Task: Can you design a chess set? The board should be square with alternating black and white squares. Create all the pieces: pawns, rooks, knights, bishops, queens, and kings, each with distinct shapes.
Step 85:
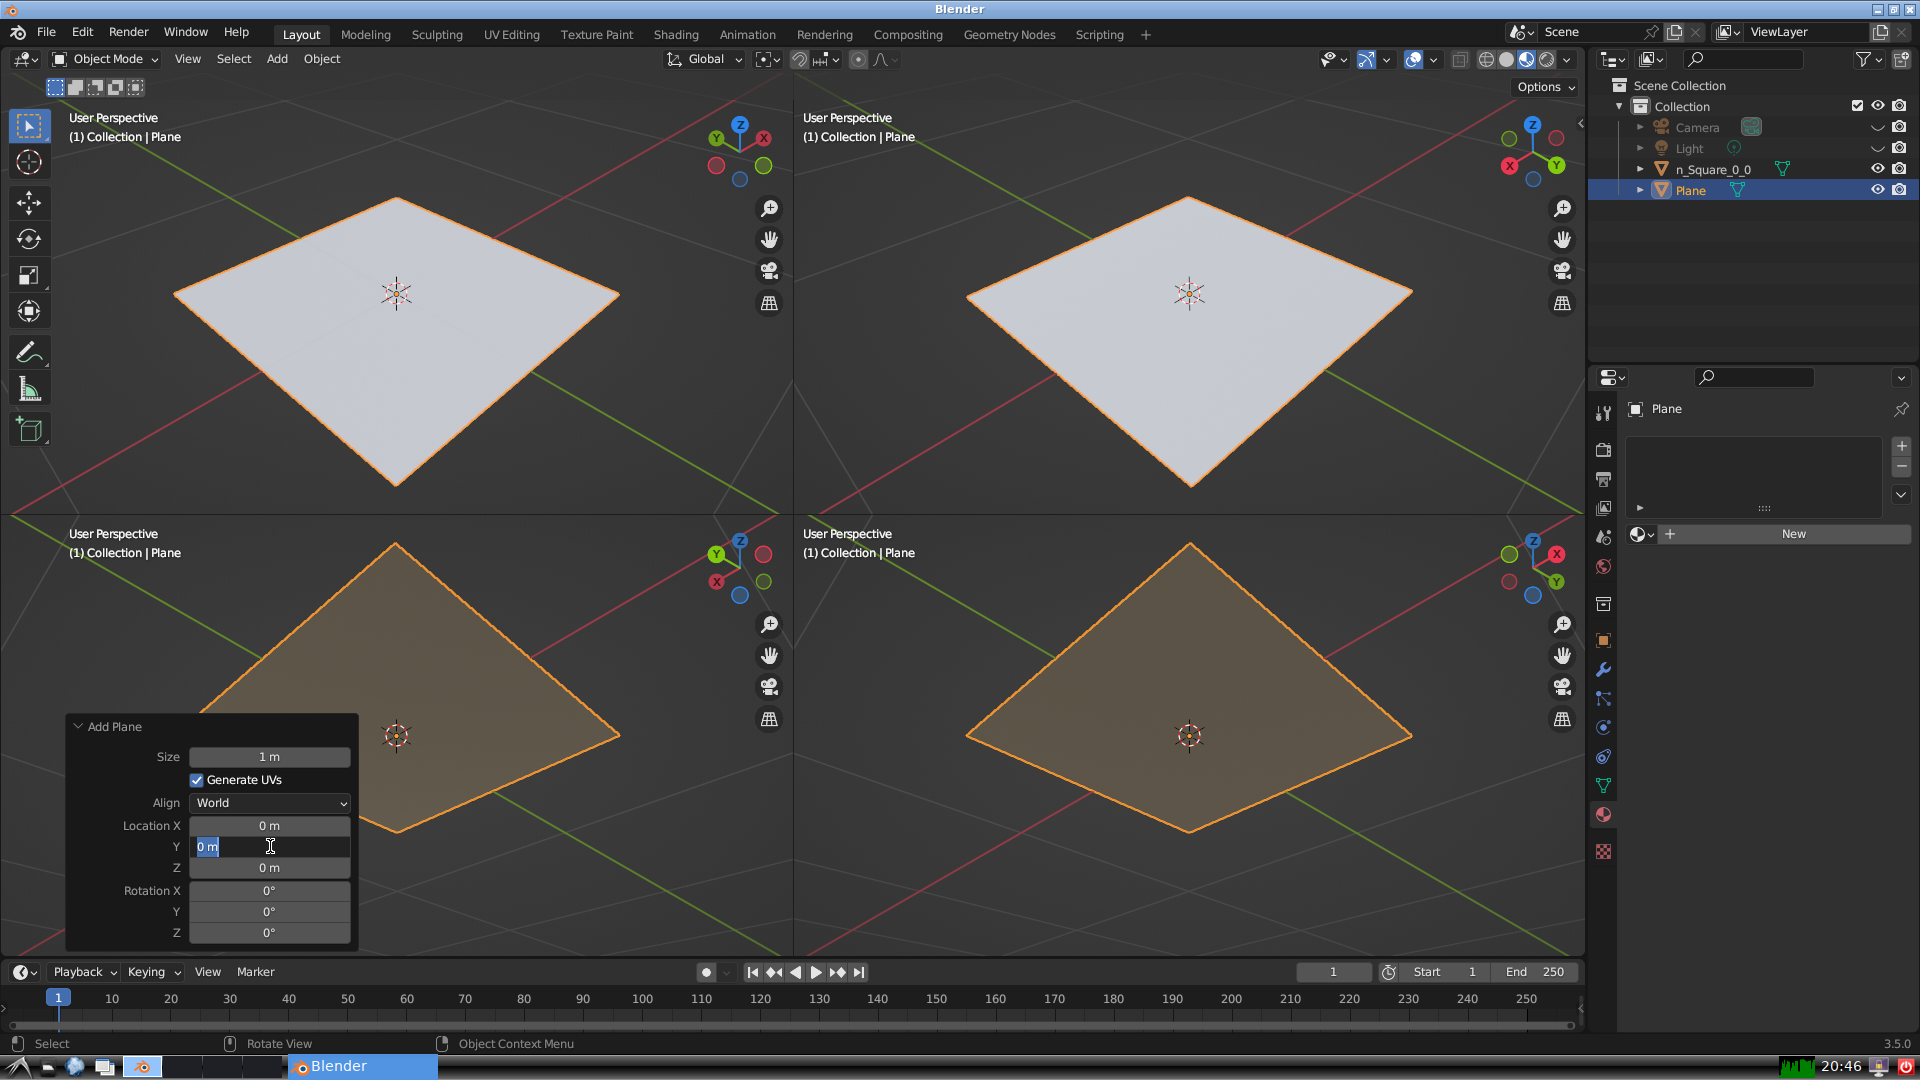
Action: input_text: 1.0